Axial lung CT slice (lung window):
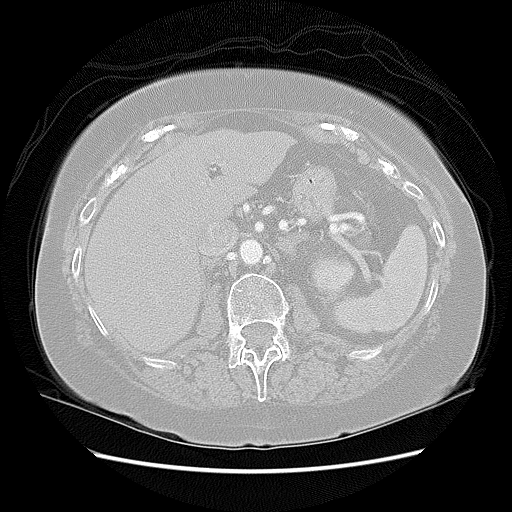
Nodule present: no